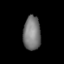
Tissue: lung
Cell type: Endothelial cells
Senescence score: 0.5537
Nuclear area (px): 578
Mean DAPI intensity: 121.159